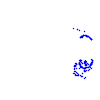
Particle: kaon